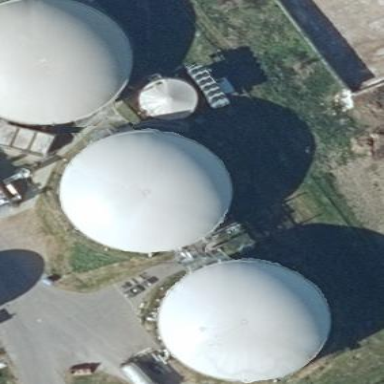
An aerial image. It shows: Storage tank that is man-made.